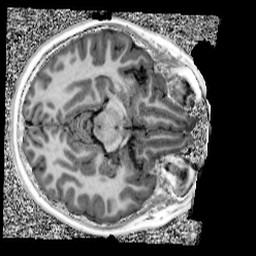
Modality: UNIT1
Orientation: axial
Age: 9
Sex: female
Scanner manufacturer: siemens
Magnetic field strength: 3 T
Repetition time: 4 s
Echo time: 0.00303 s